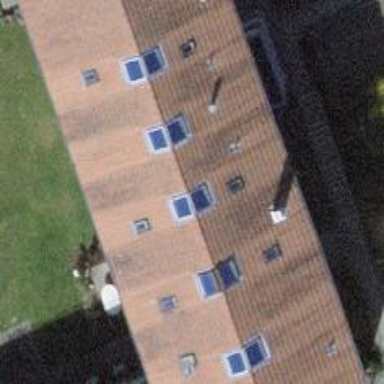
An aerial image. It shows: Residential apartments with gabled roof.